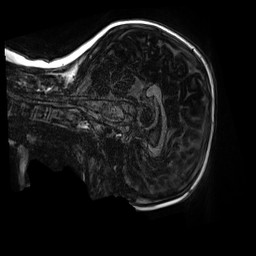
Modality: MP2RAGE
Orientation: sagittal
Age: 9
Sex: male
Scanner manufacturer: siemens
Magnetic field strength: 3 T
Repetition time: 4 s
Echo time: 0.00303 s